Question: Google appear to have changed how their iFrames work. There is now an infobox at the top left that tries to display the place name. The problem is that here in Ireland it's often impossible to use the name of the business to pinpoint a map, and often you need to use the street name etc etc, which makes the box functionaly useless as the name of the street is right there on the map, as well as on the page beside the map!
How can I get rid of this thing? In this example the business is in the same building as Irish Coaches. Maps insists that by putting in the address, this solicitor for some reason want's to inform its prospective clients of where Irish Coaches is!

I've tried iwloc but it does nothing, and I can't effect it via CSS and jQuery because it's on another domain!
Any ideas?
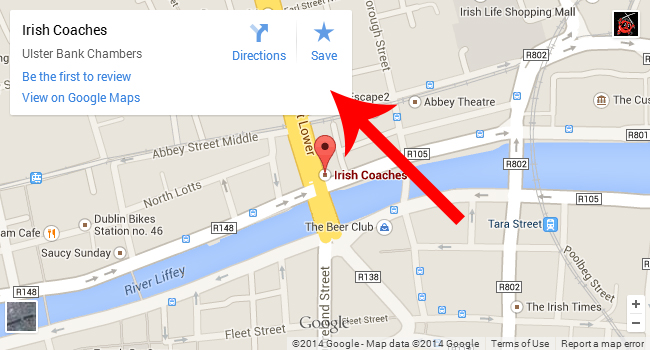
Answer: It works when you use coordinates instead of the business name
1. Go to Google Maps and enter the desired coordinates (comma separated like this: 33.319663, -111.89780100000002)
2. Click on Share (located on the left)
3. Click on Embed Map
4. Configure the size of map that you want
5. Copy the html
Resulting html is something like this:
'''
<iframe
src="https://www.google.com/maps/embed?pb=!1m18!1m12!1m3!1d<PHONE>096!2d-111.89998968453055!3d33.31966746342457!2m3!1f0!2f0!3f0!3m2!1i1024!2i768!4f13.1!3m3!1m2!1s0x0%3A0x0!2zMzPCsDE5JzEwLjgiTiAxMTHCsDUzJzUyLjEiVw!5e0!3m2!1sen!2sus!4v1516690469899"
width="600"
height="450"
frameborder="0"
style="border:0"
allowfullscreen
></iframe>
'''
<URL>